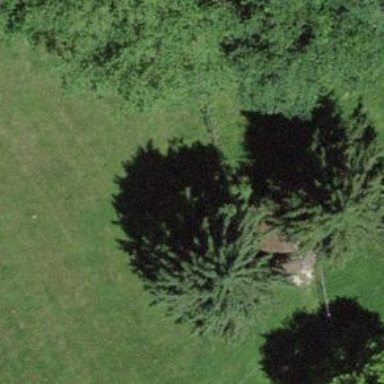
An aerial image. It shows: Beautiful tree in nature.